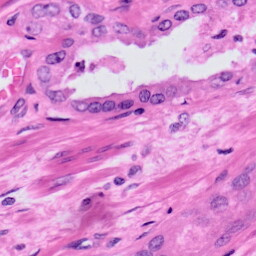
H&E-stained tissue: Prostate